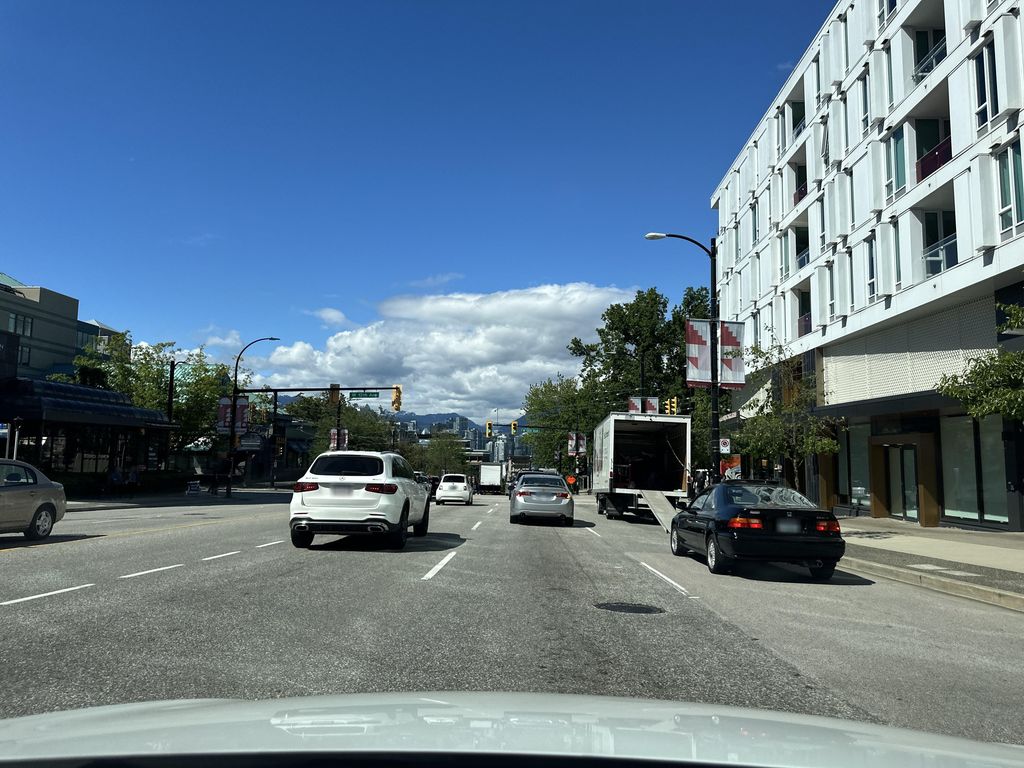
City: vancouver